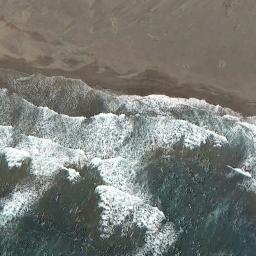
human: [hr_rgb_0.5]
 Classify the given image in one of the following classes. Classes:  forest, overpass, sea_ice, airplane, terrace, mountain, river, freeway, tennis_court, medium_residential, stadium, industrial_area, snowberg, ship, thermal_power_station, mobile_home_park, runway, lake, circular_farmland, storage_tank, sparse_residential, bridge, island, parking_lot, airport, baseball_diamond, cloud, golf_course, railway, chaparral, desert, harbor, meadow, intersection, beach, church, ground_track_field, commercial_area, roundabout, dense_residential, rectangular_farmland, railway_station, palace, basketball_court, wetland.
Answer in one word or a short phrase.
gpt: beach